Question: When Uploading a compiled angular-6 app to back4app and following their Docs
<URL>
I always get Error (403 - Forbidden) in the Chrome console although I already added the Keys required to connect to the service in the environment.ts File
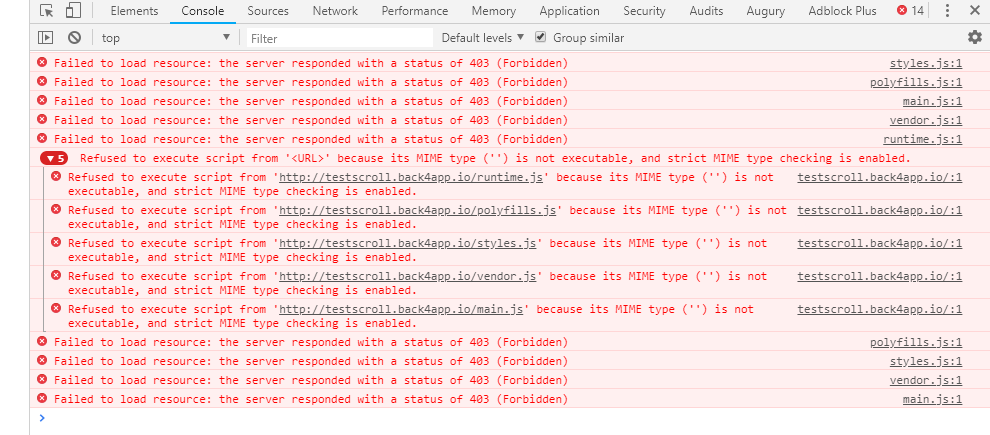
Answer: Double-check that the files are in the public folder because the 403 error is related to the lack of permission. Another point are the reserved words from Parse, that can affect this, example: /login.